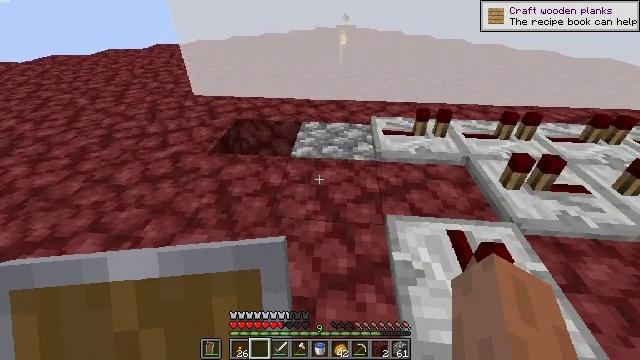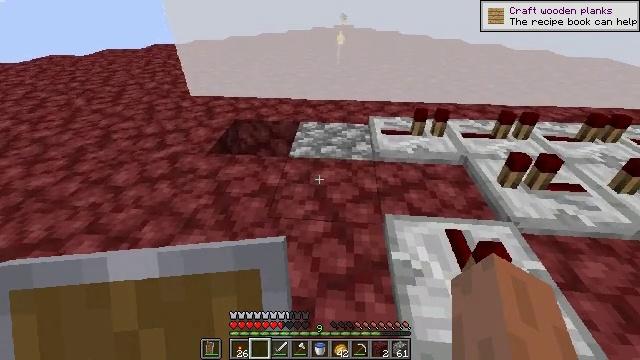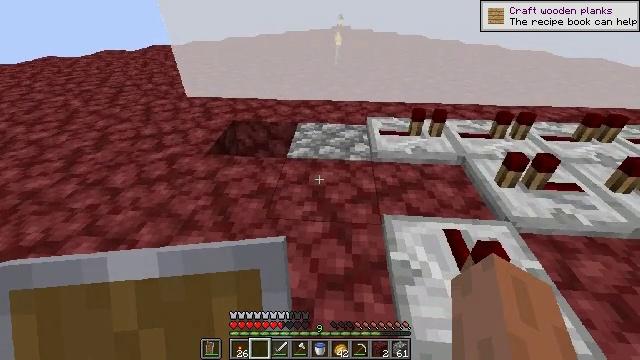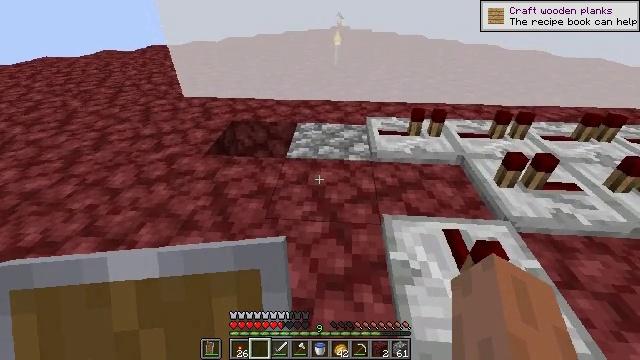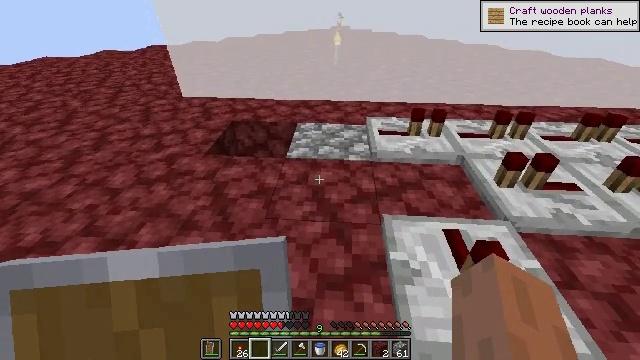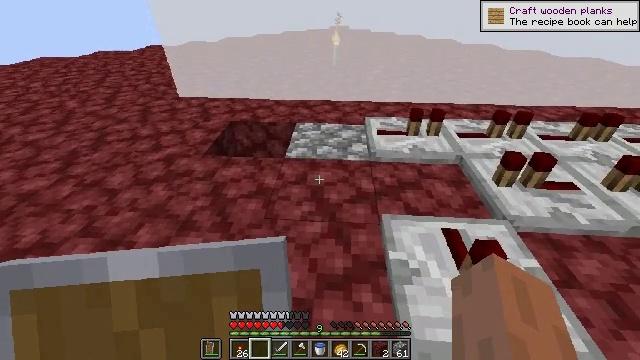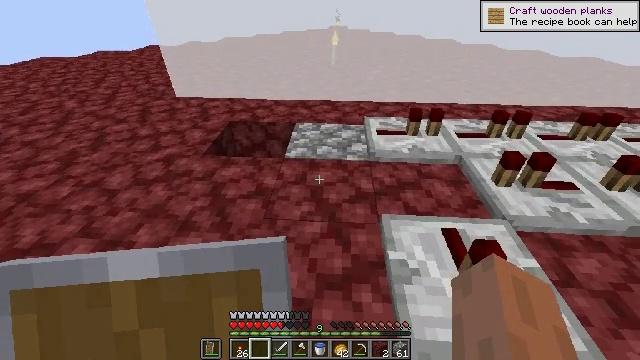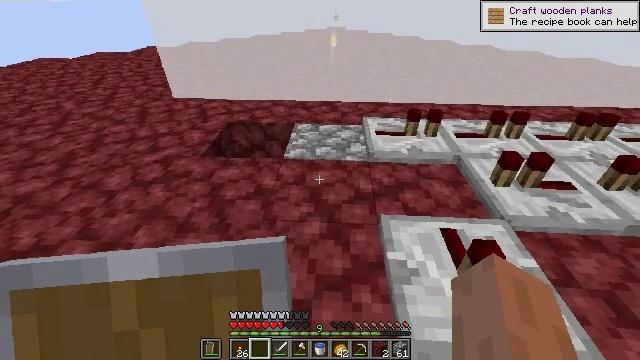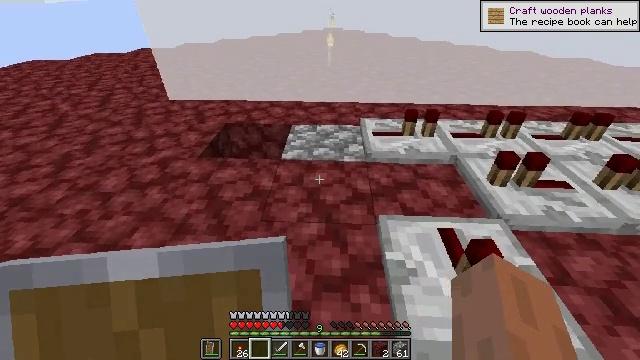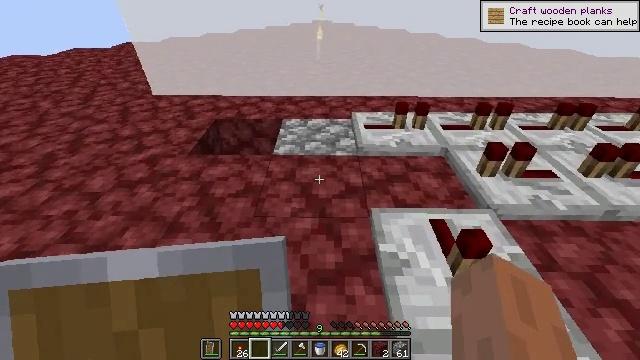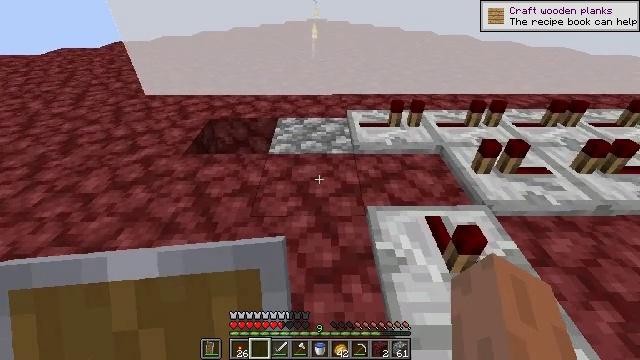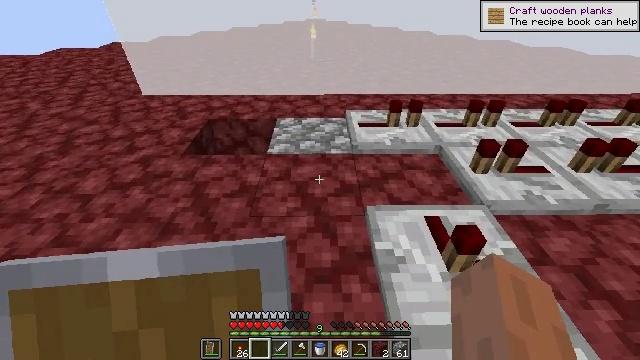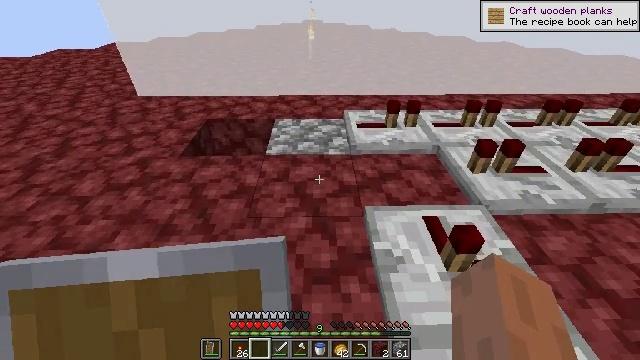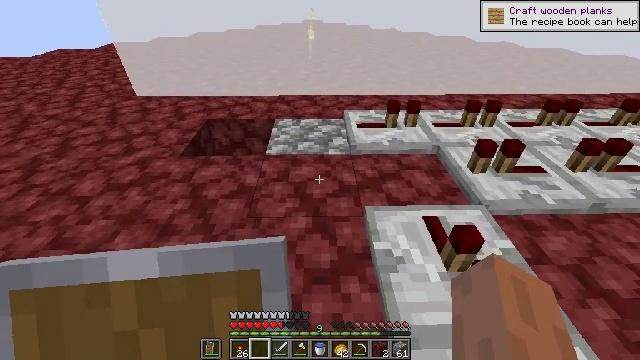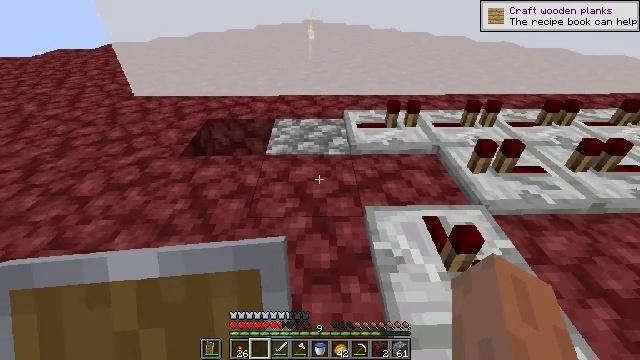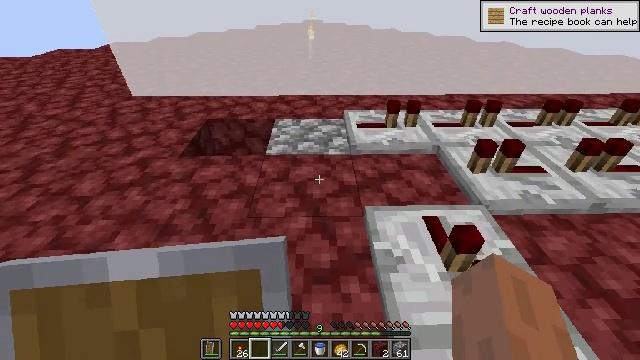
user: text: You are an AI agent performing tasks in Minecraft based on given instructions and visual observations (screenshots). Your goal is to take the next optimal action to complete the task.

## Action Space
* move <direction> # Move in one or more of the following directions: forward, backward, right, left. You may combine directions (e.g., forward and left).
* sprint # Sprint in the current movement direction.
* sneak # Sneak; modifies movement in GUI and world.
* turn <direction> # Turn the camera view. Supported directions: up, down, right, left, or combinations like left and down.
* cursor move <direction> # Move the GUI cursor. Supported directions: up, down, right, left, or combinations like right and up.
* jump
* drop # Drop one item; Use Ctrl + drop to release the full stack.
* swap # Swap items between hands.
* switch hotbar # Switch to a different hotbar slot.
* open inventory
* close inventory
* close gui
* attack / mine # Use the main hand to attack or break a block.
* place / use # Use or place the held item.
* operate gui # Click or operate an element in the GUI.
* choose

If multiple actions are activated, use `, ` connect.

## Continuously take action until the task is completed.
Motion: motion action
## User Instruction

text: Break the redstone repeater.
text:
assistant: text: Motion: no_op
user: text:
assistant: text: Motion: no_op
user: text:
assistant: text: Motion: no_op
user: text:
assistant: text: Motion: no_op
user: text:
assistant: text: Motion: no_op
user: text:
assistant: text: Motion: no_op
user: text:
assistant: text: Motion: no_op
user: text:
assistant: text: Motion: no_op
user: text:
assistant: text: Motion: turn right and down
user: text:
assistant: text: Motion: turn right
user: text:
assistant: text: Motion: no_op
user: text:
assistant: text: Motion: no_op
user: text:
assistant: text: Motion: no_op
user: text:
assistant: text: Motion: no_op
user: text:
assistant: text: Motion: no_op
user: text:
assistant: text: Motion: no_op
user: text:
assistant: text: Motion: no_op
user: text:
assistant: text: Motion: turn right
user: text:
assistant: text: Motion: turn right and up
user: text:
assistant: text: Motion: turn right
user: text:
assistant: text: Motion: turn right
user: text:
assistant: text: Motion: turn right
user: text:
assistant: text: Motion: turn right
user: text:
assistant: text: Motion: turn right
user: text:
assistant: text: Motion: turn right
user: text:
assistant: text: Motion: turn right
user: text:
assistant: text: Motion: turn right
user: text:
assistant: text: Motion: no_op
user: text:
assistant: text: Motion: no_op
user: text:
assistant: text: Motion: no_op